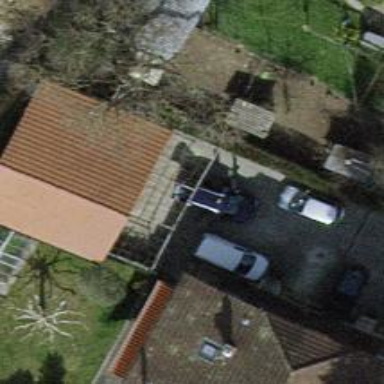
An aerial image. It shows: View of roof of building.